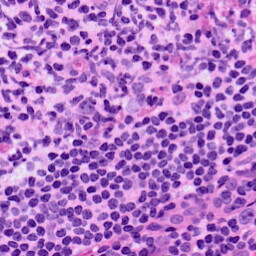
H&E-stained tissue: LymphNode